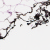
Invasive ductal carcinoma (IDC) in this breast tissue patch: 0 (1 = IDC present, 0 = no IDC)